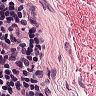
Metastatic tissue present: no